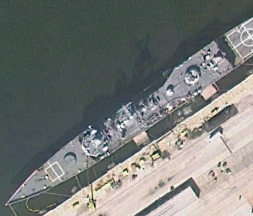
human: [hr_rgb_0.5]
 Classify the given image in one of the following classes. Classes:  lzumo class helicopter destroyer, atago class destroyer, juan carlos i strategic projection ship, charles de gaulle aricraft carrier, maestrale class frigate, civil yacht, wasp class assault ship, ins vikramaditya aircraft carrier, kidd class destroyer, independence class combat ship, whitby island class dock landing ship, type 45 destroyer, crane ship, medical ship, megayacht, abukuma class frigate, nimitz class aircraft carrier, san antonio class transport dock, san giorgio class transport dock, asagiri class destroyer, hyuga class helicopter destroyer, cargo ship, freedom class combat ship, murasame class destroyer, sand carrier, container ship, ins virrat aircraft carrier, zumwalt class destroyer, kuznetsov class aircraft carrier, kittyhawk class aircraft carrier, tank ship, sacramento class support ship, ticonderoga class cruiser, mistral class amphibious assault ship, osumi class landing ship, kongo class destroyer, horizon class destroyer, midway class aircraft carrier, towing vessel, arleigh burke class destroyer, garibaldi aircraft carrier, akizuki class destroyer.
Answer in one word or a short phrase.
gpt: Ticonderoga class cruiser